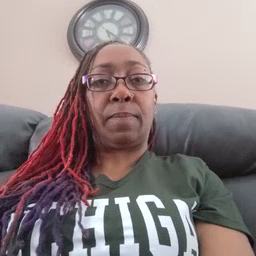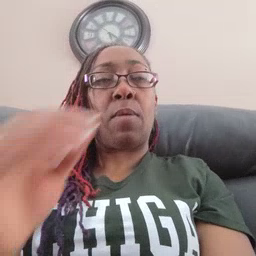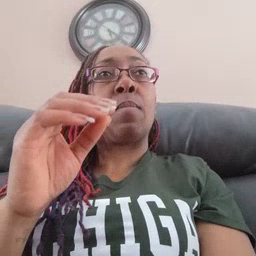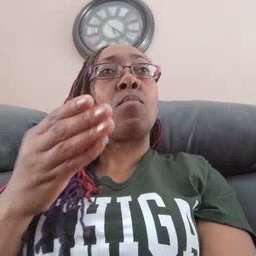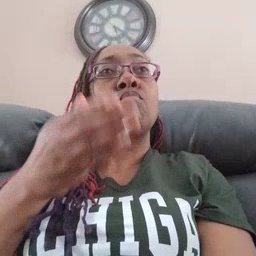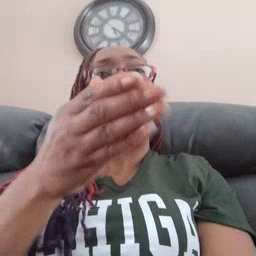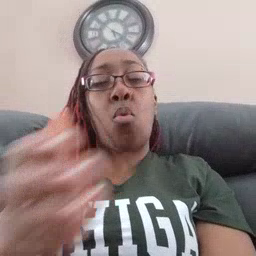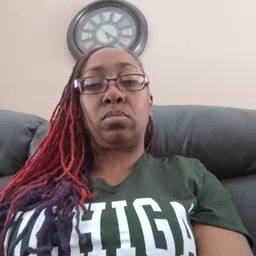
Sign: boat